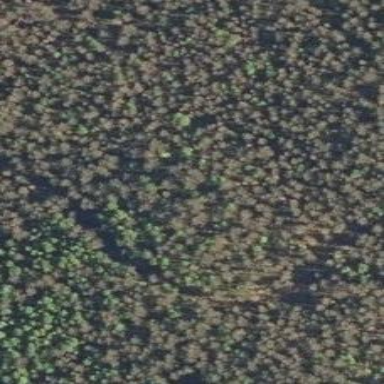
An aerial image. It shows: Needle-leaved woodland.